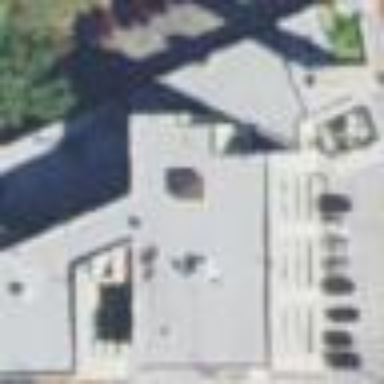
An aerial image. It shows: School building.